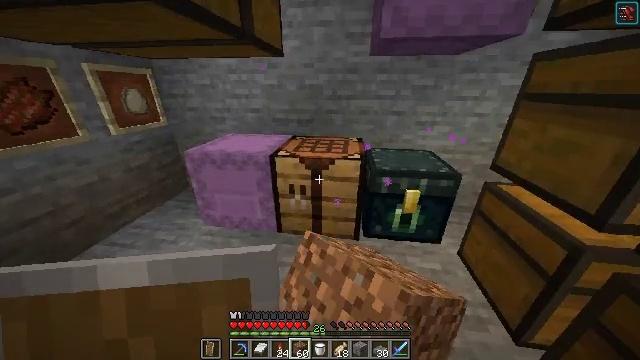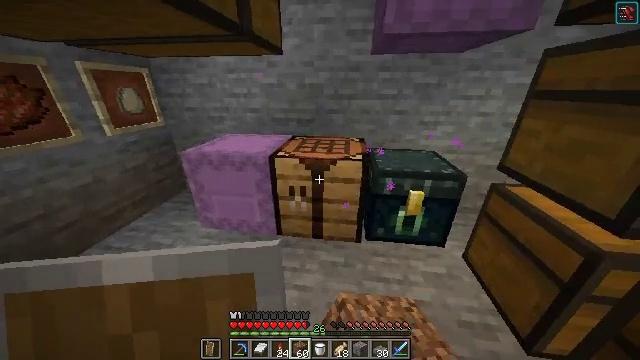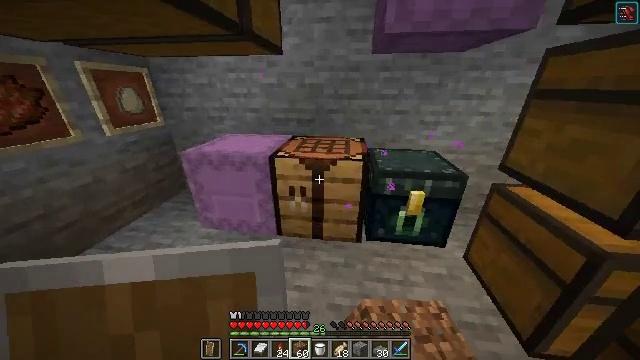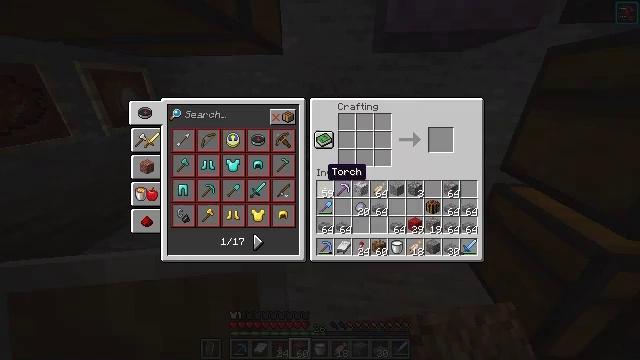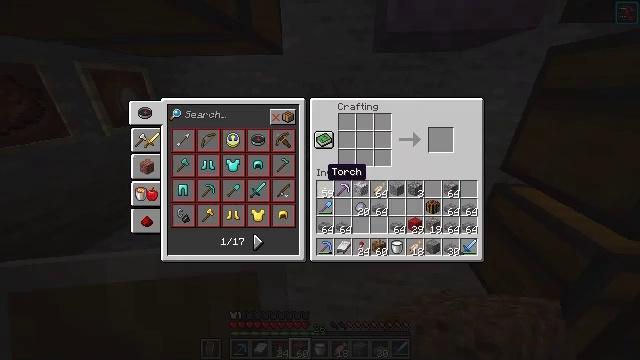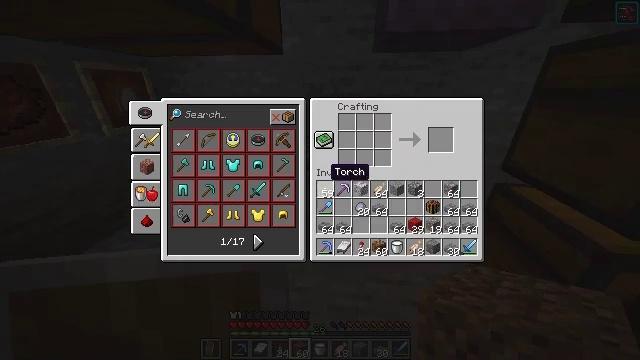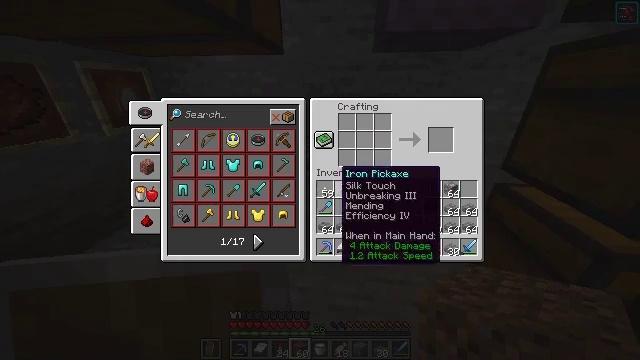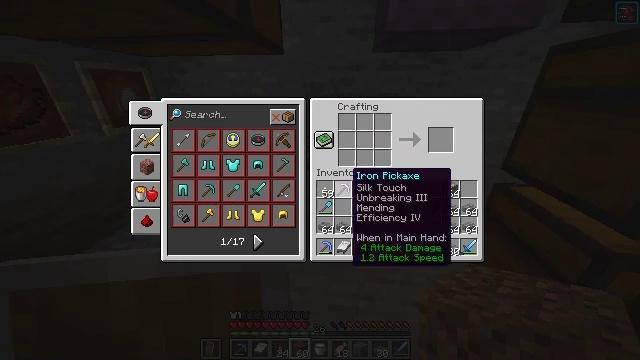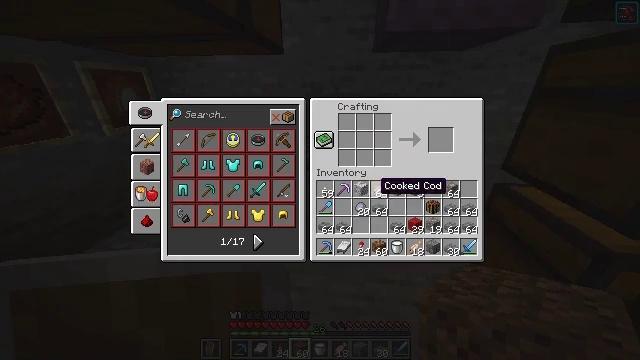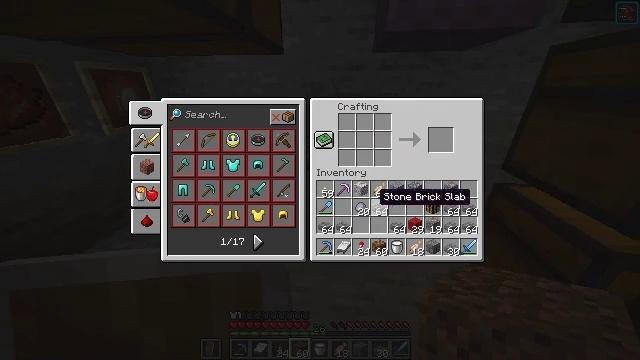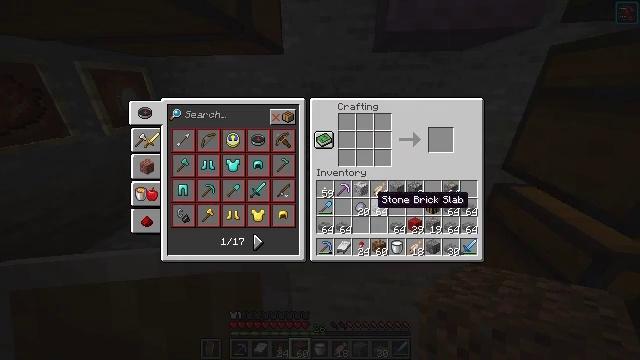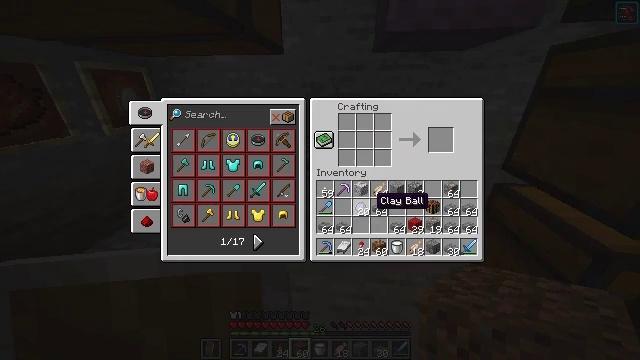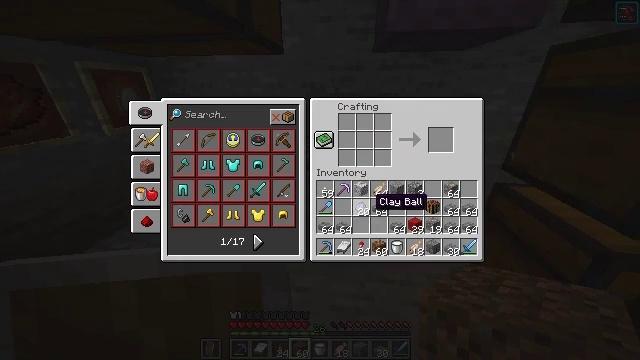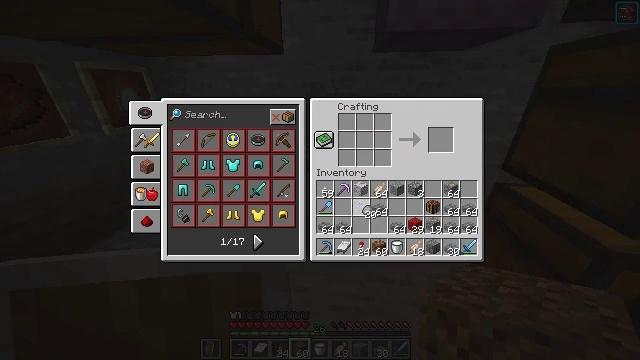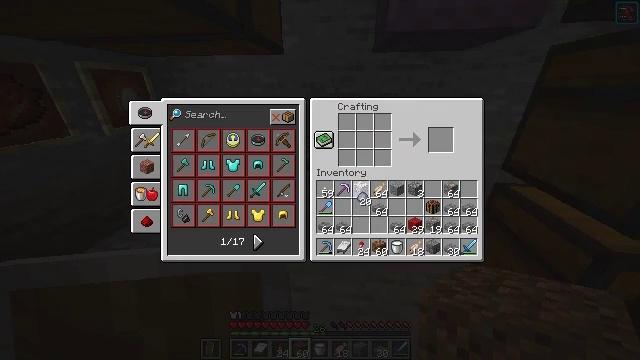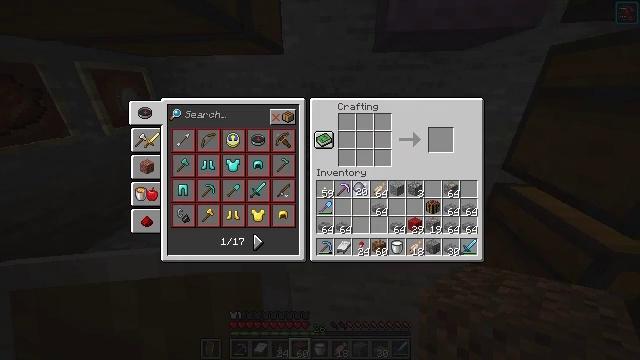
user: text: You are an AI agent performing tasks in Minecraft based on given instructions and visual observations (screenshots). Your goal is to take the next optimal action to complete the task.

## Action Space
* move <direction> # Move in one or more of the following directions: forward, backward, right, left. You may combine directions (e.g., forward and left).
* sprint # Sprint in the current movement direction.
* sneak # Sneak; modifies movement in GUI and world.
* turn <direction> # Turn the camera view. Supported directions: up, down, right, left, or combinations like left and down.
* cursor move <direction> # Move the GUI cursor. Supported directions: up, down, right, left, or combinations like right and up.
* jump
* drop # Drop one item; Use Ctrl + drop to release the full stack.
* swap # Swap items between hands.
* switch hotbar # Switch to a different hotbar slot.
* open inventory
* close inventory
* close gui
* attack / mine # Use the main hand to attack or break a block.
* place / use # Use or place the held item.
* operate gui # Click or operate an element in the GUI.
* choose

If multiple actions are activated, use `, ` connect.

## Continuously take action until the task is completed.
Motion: motion action
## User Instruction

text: Form clay in the crafting menu.
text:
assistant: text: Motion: no_op
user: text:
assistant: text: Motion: no_op
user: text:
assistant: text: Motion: no_op
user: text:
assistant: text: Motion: no_op
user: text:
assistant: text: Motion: no_op
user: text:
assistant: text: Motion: cursor move right
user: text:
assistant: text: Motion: cursor move right
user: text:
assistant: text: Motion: cursor move right and down
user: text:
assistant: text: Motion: cursor move down
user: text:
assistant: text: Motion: no_op
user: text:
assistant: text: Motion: no_op
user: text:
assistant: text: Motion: no_op
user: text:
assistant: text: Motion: operate gui
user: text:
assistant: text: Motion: cursor move up
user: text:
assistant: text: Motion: cursor move up
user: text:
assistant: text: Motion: cursor move up
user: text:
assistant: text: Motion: cursor move up
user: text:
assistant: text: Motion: cursor move up
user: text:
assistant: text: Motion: no_op
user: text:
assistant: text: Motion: cursor move down
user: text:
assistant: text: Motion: no_op
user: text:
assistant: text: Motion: choose
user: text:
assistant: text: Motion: cursor move down, choose
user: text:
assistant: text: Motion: choose
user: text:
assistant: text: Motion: cursor move right, choose
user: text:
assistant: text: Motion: choose
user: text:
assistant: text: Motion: choose
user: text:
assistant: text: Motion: choose
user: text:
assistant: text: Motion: choose
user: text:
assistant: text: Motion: cursor move left, choose